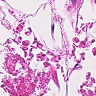
Metastatic tissue present: no